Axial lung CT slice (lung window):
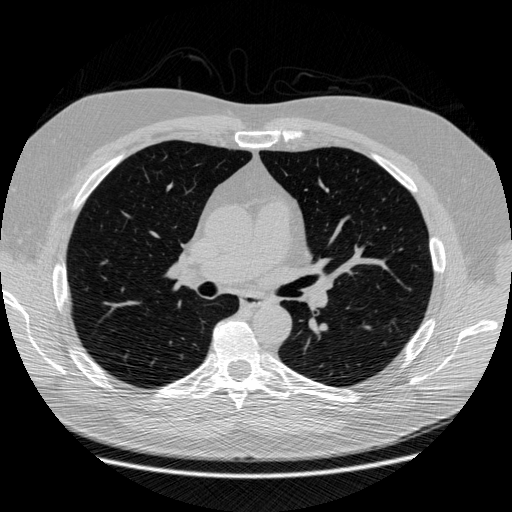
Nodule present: no